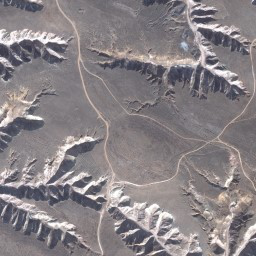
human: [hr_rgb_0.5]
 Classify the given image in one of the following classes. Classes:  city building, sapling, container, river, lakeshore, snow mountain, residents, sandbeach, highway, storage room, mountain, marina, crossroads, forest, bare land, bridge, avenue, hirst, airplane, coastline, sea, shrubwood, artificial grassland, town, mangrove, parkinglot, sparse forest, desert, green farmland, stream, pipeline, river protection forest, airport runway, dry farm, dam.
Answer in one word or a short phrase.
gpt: mountain